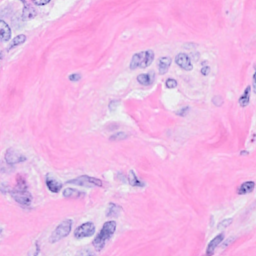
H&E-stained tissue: Breast